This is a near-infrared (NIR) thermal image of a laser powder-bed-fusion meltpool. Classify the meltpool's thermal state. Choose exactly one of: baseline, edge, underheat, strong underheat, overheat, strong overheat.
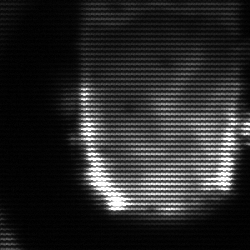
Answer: baseline